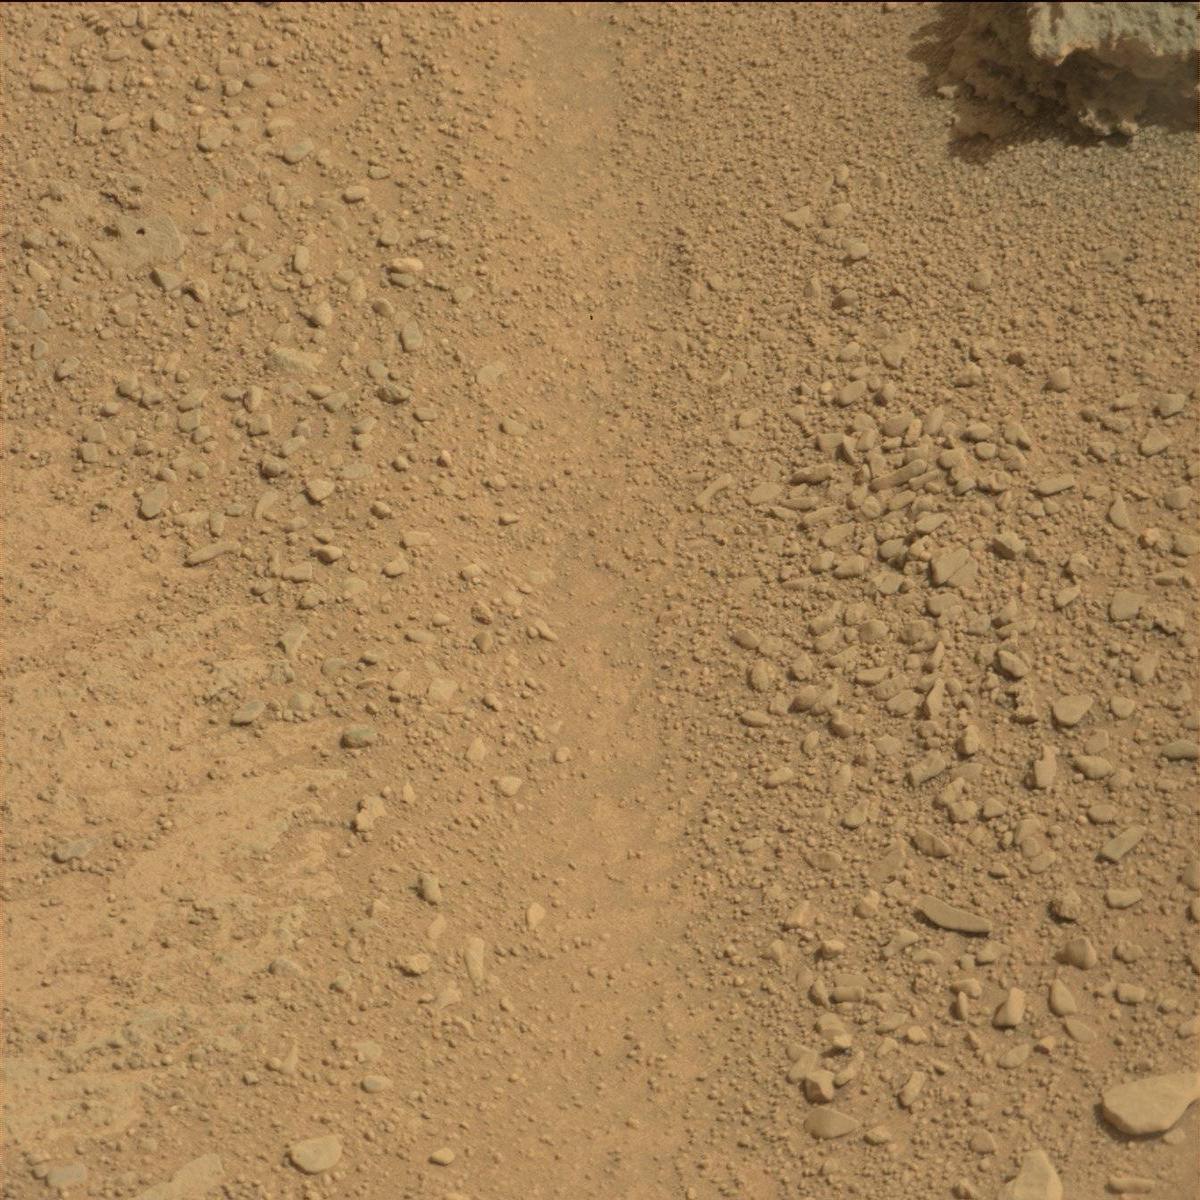
Terrain classes present: Bedrock, Rock, Sand / Soil